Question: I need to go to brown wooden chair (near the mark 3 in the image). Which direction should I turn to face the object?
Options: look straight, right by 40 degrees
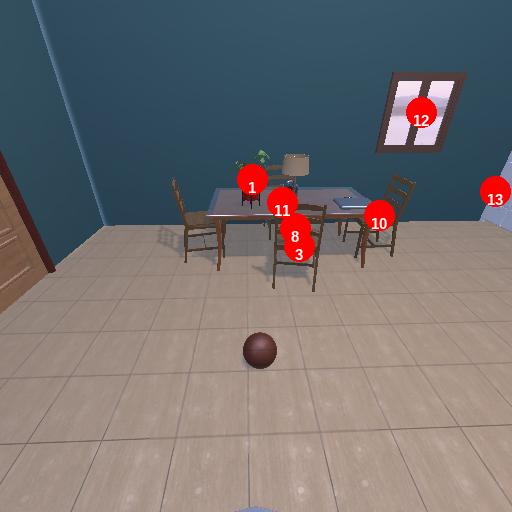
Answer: look straight